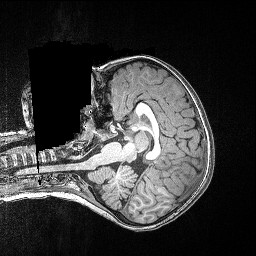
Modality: T1w
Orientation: axial